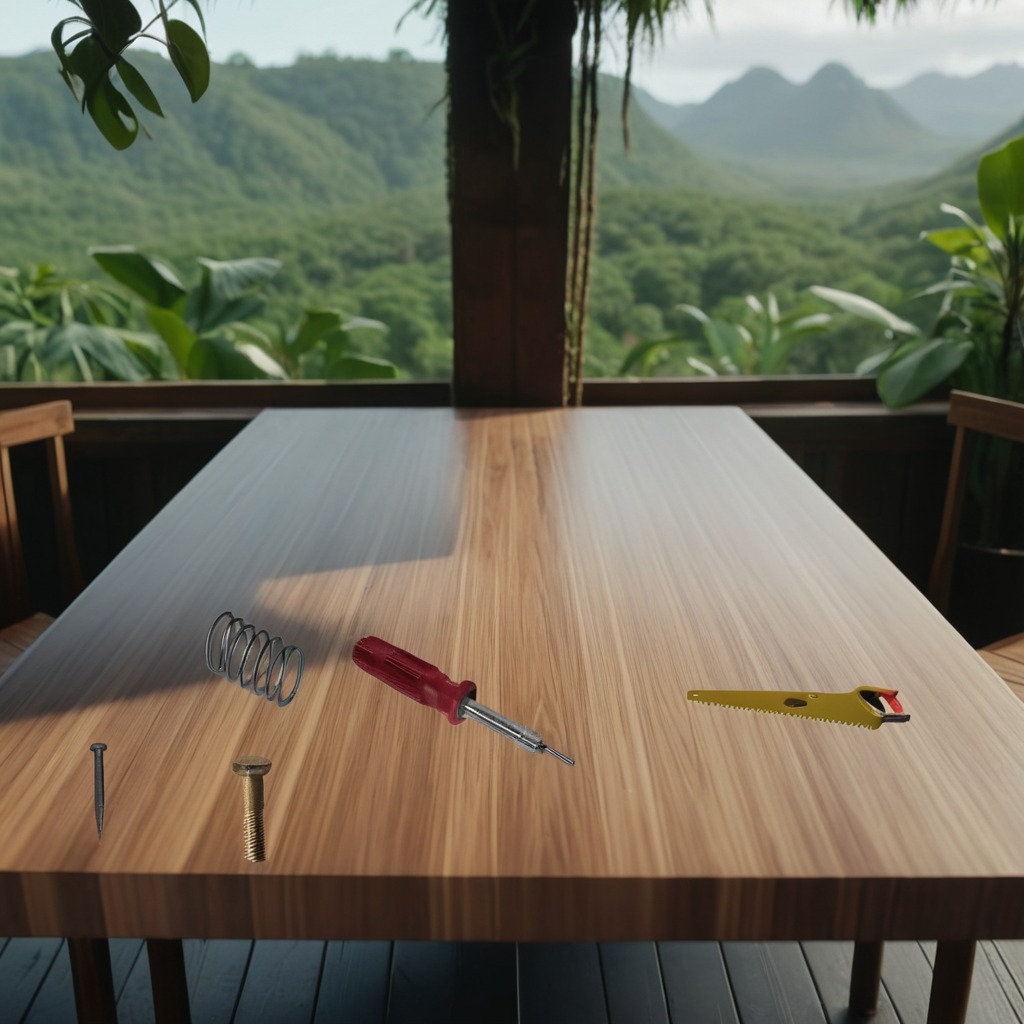
A metal machine screw, an iron nail, a coiled metal spring, a handheld metal saw, and a screwdriver are lying on a wooden table inside a jungle field workshop tent.